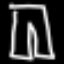
Label: pants